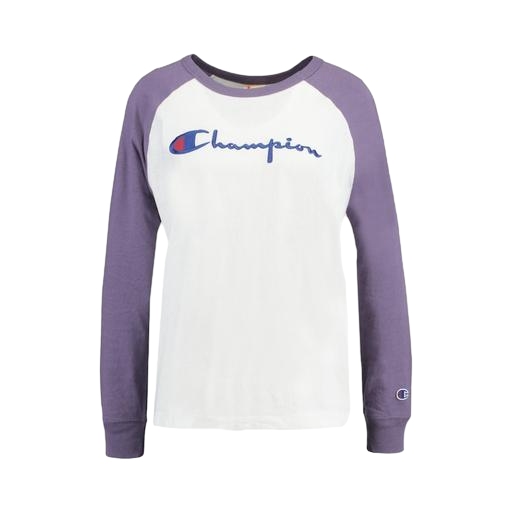
longsleeve t-shirt, multicolor long sleeve raglan t-shirt logo, crewneck shirt, white background